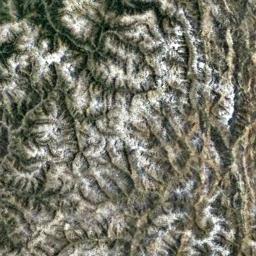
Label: snowberg